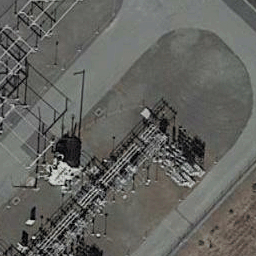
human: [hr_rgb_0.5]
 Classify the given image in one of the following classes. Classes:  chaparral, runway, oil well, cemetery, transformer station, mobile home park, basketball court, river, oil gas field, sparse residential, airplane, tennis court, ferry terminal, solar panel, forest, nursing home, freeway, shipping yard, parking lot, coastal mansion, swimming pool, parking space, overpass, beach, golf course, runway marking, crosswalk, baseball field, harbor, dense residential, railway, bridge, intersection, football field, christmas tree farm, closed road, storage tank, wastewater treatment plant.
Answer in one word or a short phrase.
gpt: transformer station